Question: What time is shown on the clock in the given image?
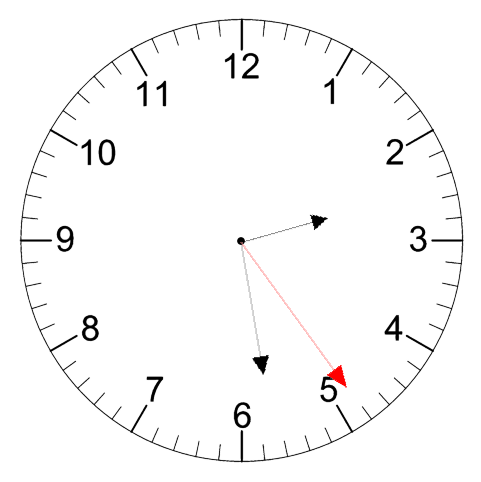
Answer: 02:28:24